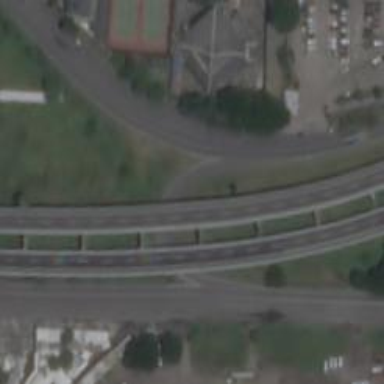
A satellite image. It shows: Motorway link.